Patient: sex M, age 78
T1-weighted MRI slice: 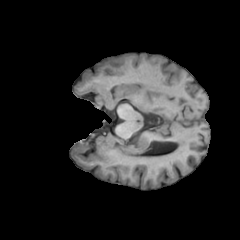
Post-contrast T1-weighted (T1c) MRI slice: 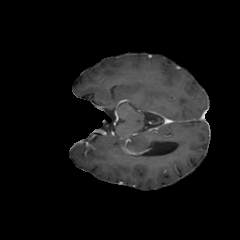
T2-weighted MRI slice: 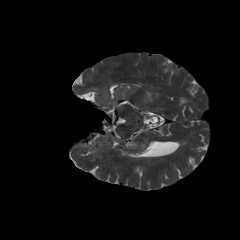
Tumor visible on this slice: no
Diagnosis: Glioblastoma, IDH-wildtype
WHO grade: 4